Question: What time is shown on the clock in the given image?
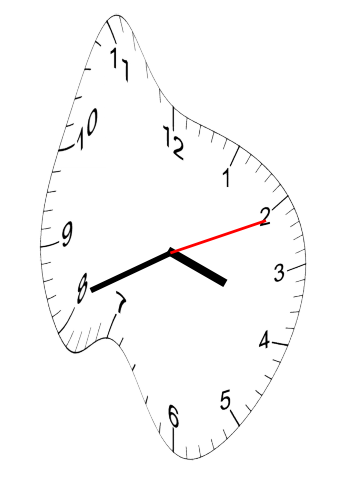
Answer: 03:41:11